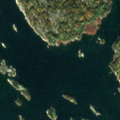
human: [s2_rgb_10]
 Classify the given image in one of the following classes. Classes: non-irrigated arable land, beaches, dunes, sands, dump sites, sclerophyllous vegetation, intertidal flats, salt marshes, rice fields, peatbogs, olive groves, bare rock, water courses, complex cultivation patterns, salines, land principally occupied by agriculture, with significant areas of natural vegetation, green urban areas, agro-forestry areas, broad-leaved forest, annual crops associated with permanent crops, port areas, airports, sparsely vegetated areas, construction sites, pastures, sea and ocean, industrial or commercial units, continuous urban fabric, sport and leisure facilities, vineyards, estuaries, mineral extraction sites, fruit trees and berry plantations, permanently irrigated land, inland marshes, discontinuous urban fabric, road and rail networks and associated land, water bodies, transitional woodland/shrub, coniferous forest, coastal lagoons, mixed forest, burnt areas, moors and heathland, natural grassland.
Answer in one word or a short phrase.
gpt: bare rock, sea and ocean